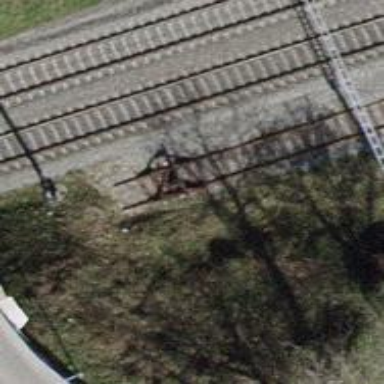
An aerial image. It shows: Railway buffer stop.